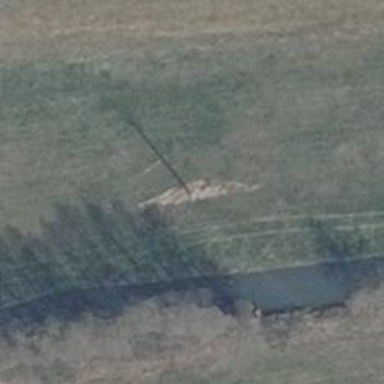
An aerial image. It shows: Power pole.